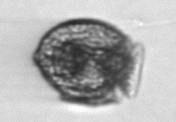
Label: Dinophysis_norvegica